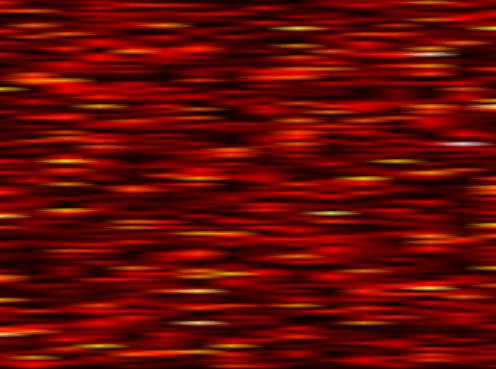
Label: FOFDM